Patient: sex M, age 52
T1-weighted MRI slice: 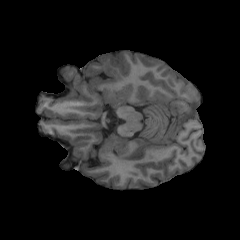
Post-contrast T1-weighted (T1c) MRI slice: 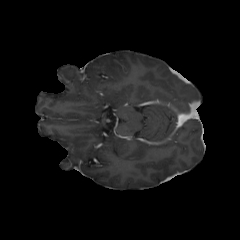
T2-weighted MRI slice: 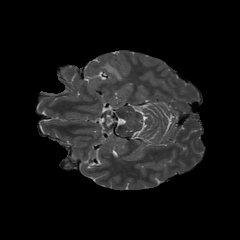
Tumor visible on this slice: yes
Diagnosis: Glioblastoma, IDH-wildtype
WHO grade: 4